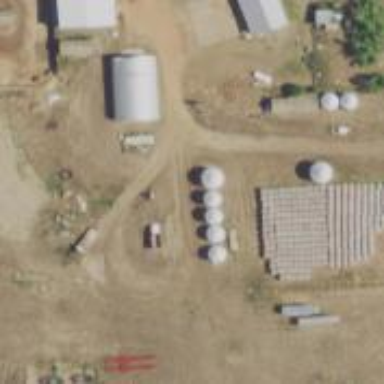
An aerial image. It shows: Silo.